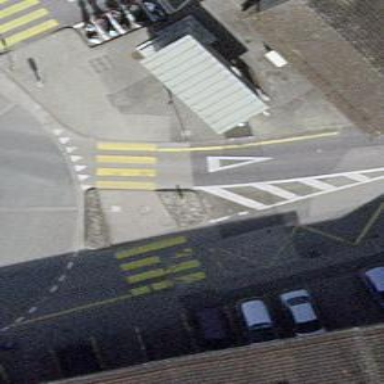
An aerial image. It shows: Uncontrolled zebra crossing with central island. The crossing is marked with zebra stripes.